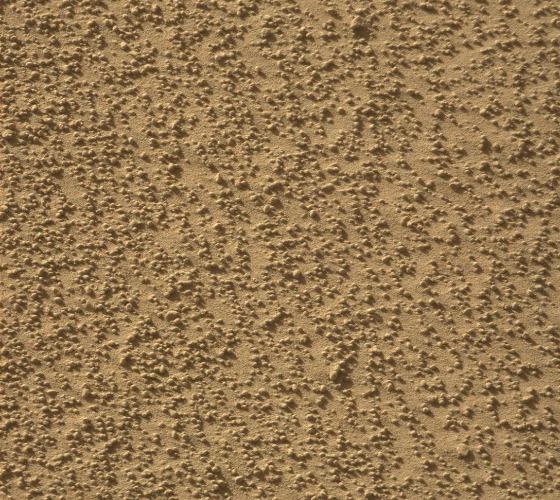
Terrain classes present: Gravel / Sand / Soil, Rock, Shadow